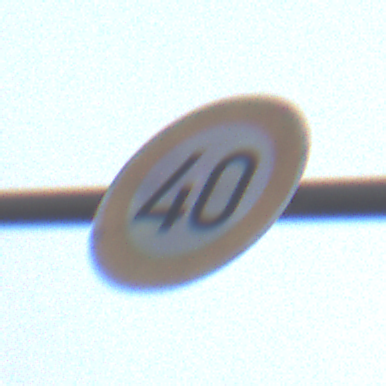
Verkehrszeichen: Geschwindigkeit40
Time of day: SunriseSunset
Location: Outdoor (Nature)
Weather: Overcast
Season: NotSpecified
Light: Natural